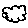
Label: cloud